Question: I'm fairly new to HTML and I'm trying to recreate this wireframe example for a school assignment:

This is the code I wrote in order to get the result I'm aiming for:
'''
/* Reset */
a {
color: #000;
text-decoration: none;
}
ul {
margin: 0;
padding: 0;
list-style: none;
}
body {
margin: 0;
font: 1.6rem Arial;
}
html {
font-size: 62.5%;
}
*, *:before, *:after {
box-sizing: border-box;
}
/* Container */
#container {
margin: auto;
padding: 0 3rem;
max-width: 96rem;
}
/* Header */
header {
width: 100%;
padding: 2.5rem;
background: lightgrey;
}
header > .logo {
/* Style */
width: 12.5rem;
height: 12.5rem;
background: grey;
/* Flex */
display: flex;
align-items: center;
justify-content: center;
}
header > nav ul li {
width: 24%;
display: inline-block;
}
header > nav ul li a {
width: 100%;
padding: 1rem 0;
background: #fff;
margin-top: 2.5rem;
text-align: center;
display: inline-block;
}
header > nav ul li a:hover {
color: #fff;
background: #000;
}
'''
'''
<!DOCTYPE html>
<html lang="en">
<head>
<meta charset="utf-8">
<meta name="viewport" content="width=device-width, initial-scale=1.0">
<link rel="stylesheet" href="style.css">
<title>CSS Grid In Production</title>
</head>
<body>
<div id="container">
<header>
<a href="#" class="logo">Logo</a>
<nav>
<ul>
<li><a href="#">Item 1</a></li>
<li><a href="#">Item 2</a></li>
<li><a href="#">Item 3</a></li>
<li><a href="#">Item 4</a></li>
</ul>
</nav>
</header>
</div>
</body>
</html>
'''
I tried to use the solutions other people provided to those who had the same question, but none of them seem to work for me. I might be able to pull it off by using hacks, but I really don't want to do that. I feel like this is so simple, but I don't know how to fix it. So my question is: How do I get the four navigation items to span the entire width of the container?
Apologies in advance if my question is too vague, I'm new to all of this.
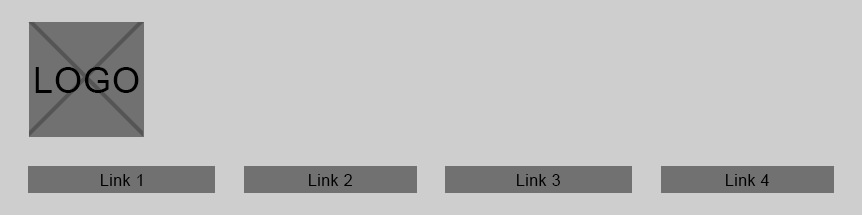
Answer: Uee flexbox on the 'ul'
'''
/* Reset */
a {
color: #000;
text-decoration: none;
}
ul {
margin: 0;
padding: 0;
list-style: none;
}
body {
margin: 0;
font: 1.6rem Arial;
}
html {
font-size: 62.5%;
}
*,
*:before,
*:after {
box-sizing: border-box;
}
/* Container */
#container {
margin: auto;
padding: 0 3rem;
max-width: 96rem;
}
/* Header */
header {
width: 100%;
padding: 2.5rem;
background: lightgrey;
}
header>.logo {
/* Style */
width: 12.5rem;
height: 12.5rem;
background: grey;
/* Flex */
display: flex;
align-items: center;
justify-content: center;
}
header>nav ul {
display: flex;
justify-content: space-between;
}
header>nav ul li {
flex: 1;
margin: 0 .25em
}
header>nav ul li:first-child {
margin-left: 0;
}
header>nav ul li:last-child {
margin-right: 0
}
header>nav ul li a {
width: 100%;
padding: 1rem 0;
background: #fff;
margin-top: 2.5rem;
text-align: center;
display: inline-block;
}
header>nav ul li a:hover {
color: #fff;
background: #000;
}
'''
'''
<div id="container">
<header>
<a href="#" class="logo">Logo</a>
<nav>
<ul>
<li><a href="#">Item 1</a></li>
<li><a href="#">Item 2</a></li>
<li><a href="#">Item 3</a></li>
<li><a href="#">Item 4</a></li>
<li><a href="#">Item 5</a></li>
</ul>
</nav>
</header>
</div>
'''